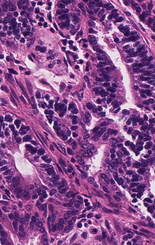
Tumor epithelial tissue: yes
Tumor-associated stroma tissue: yes
Normal tissue: no